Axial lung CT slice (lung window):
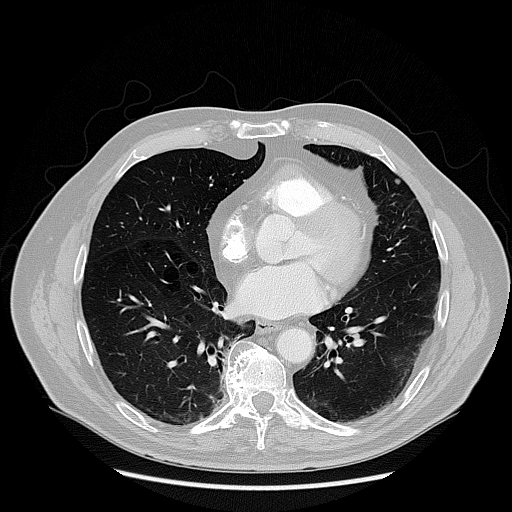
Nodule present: yes
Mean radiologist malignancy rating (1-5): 2.5